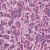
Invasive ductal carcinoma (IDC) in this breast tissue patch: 1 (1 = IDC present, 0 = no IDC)